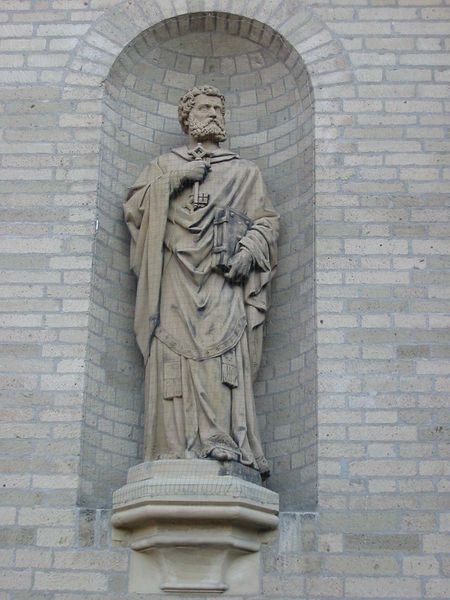
Titel: Quirinus-Münster in Neuss (St. Quirin)
Künstler: Wolbero
Standort: Neuss, Quirinus-Münster (EU - D - NRW)
Schlagwörter: fuß, mann, umhang, stirn, bart, bibel, falten, gesicht, sockel, stein, steine, hände, figur, gewand, mantel, locken, skulptur, statue, rundbogen, faltenwurf, plastik, podest, fugen, nische, buch, zeh, toga, apsis, mönch, niesche, schlüssel, petrus